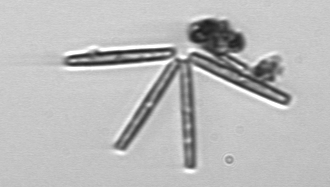
Label: Thalassionema